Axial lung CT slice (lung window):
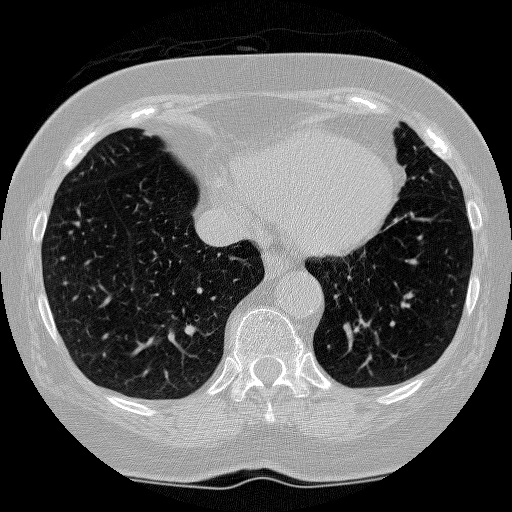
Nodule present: no